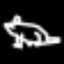
Label: frog